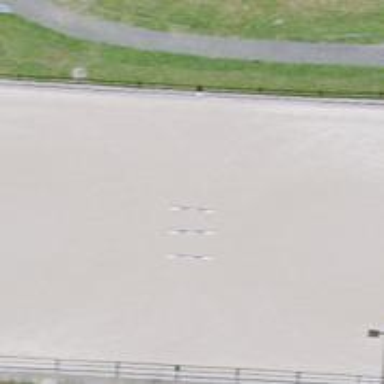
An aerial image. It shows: Equestrian sport pitch with sandy surface.